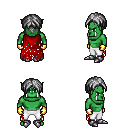
a pixel art fantasy rpg character, male body template, orc, green skin, red tattered cape, white pants, gray parted hairstyle, gold gloves, metal boots, four views (front, back, left, right), 2x2 character sprite sheet, small pixel art, hard edges, no anti-aliasing